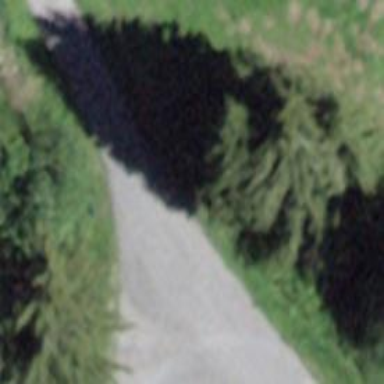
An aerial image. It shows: Asphalt track of grade1 suitable for forestry vehicles.